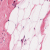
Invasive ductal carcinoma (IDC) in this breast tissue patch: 0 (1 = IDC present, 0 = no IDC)